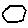
Label: hexagon